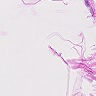
Metastatic tissue present: no